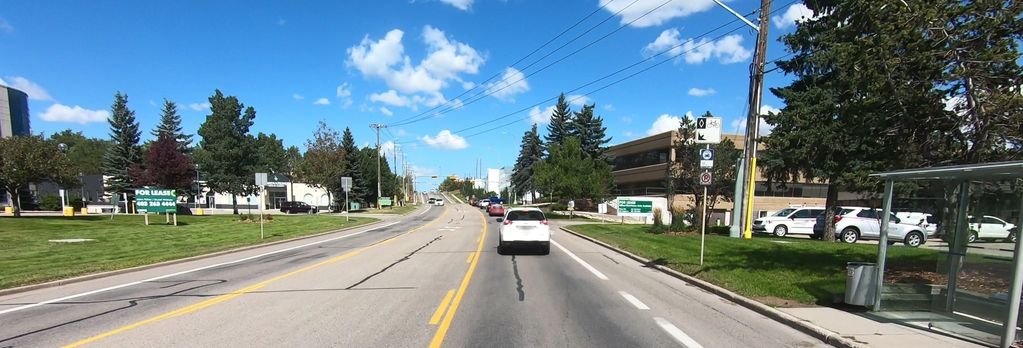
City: calgary